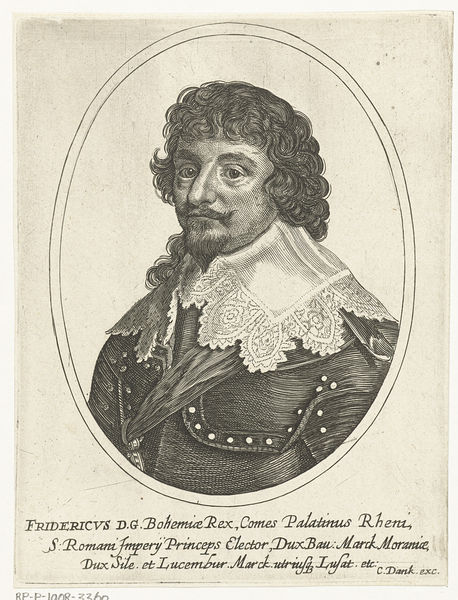
Titel: Portret van Frederik V, keurvorst van de Palts in ovaal
Künstler: Cornelis (I) Danckerts
Standort: Amsterdam
Institution: Rijksmuseum
Schlagwörter: mann, bart, schnurrbart, augen, kragen, mord, spitze, porträt, spitzen, locken, papier, friedrich, könig, radierung, stich, lockig, orden, kupferstich, kaltnadel, dank, freidrich, böhmen, gelockt, rex, grabstichel, große augen, glubschaugen, großbritanien, 1300, friderikus, friedrich böhmen